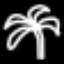
Label: palm tree